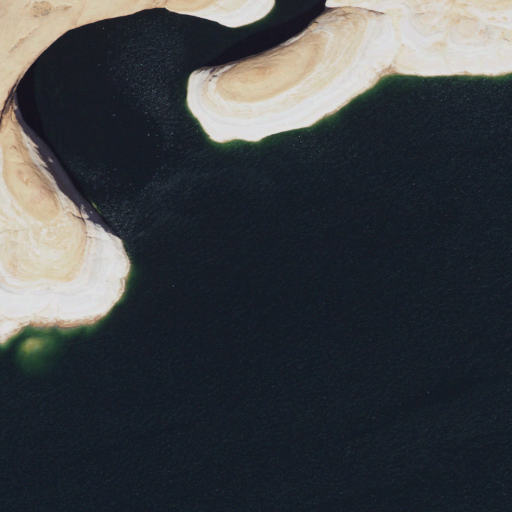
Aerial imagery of valley in Utah named Twilight Canyon containing open water, barren land, shrub, and grassland